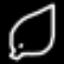
Label: leaf